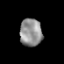
Tissue: prostate
Cell type: T cells
Senescence score: 0.3272
Nuclear area (px): 605
Mean DAPI intensity: 145.013